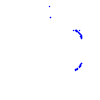
Particle: proton